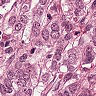
Metastatic tissue present: yes